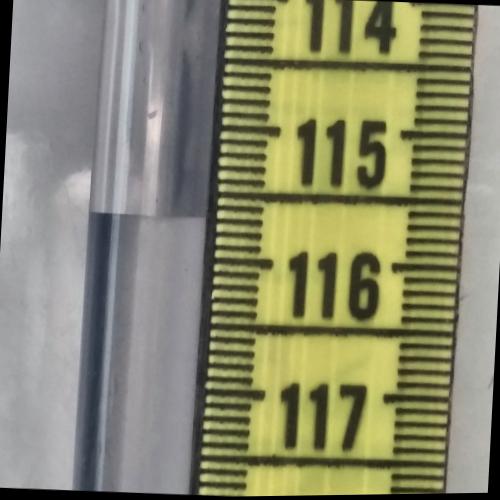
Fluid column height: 115.7 cm